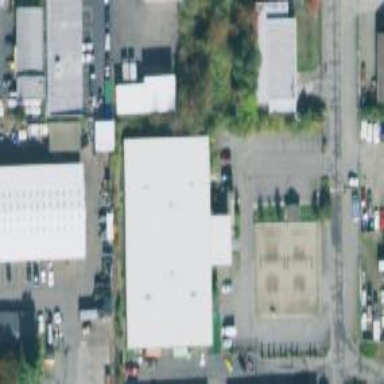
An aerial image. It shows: Building that houses fitness center.